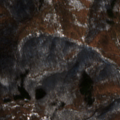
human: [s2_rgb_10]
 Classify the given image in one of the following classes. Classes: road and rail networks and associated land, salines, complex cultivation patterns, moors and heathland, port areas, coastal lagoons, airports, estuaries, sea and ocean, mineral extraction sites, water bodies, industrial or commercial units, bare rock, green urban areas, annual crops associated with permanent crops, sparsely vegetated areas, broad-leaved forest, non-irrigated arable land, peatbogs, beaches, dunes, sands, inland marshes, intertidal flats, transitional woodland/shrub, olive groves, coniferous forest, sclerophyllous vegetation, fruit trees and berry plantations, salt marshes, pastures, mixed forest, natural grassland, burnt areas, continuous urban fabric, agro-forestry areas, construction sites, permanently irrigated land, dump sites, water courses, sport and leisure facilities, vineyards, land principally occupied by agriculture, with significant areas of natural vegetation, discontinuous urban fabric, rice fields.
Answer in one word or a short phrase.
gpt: broad-leaved forest